Current action and preconditions to check: trajectory_clear

Your task: For each precondition in the list above, predict whether it will hold at this action.

Consider the current scene as observed from the mobile robot's camera, and analyze the predicted future states of all dynamic agents (e.g., people, animals, vehicles, or any moving entities) within the NEXT SECOND.

IMPORTANT: Only answer "very likely" if you are absolutely certain—based on strong, clear evidence—that a dynamic agent will violate the precondition in the predicted future state. Do NOT answer "very likely" for unlikely, ambiguous, or low-probability risks.

Ask yourself for each precondition: Is there a high probability, with clear and convincing evidence, that the predicted future states of any dynamic agent will interfere with the predicted future state of the currently executing action within the NEXT SECOND, causing that precondition to fail?

Assess the risk level based on these predictions. Use "likely" or "very likely" if motions create a clear risk of interference.

Use "neutral" or "improbable" if agents are nearby but their predicted paths are clearly diverging or non-conflicting.

Failure Risk Categories: "very improbable", "improbable", "neutral", "likely", "very likely"

Answer Format: Output ONLY the probability_of_failure value from these categories: "very improbable", "improbable", "neutral", "likely", "very likely"

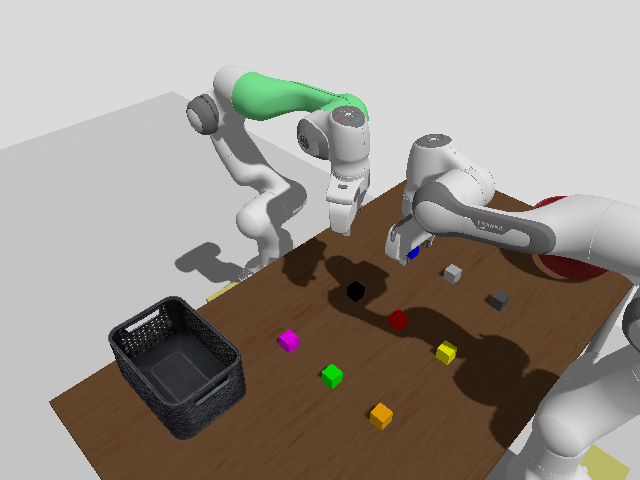

Answer: very likely